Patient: sex F, age 48
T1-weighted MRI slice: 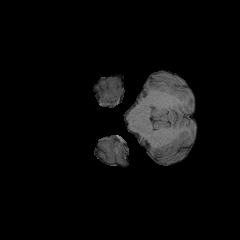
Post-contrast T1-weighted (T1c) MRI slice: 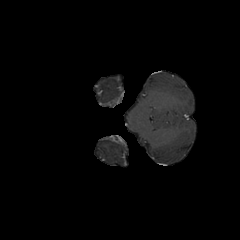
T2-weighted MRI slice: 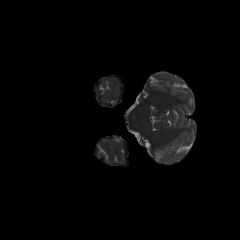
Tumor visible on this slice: no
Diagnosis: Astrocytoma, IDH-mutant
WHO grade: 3